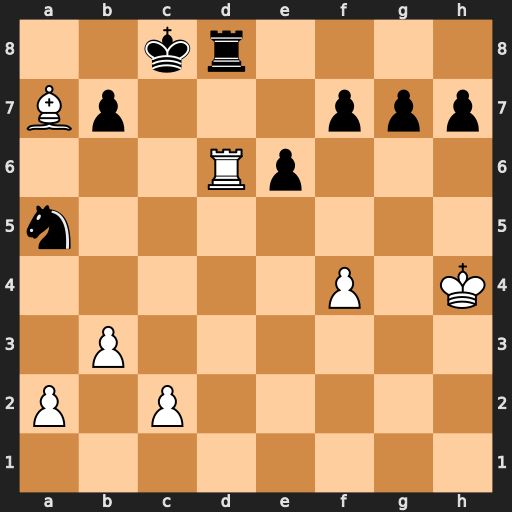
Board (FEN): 2kr4/Bp3ppp/3Rp3/n7/5P1K/1P6/P1P5/8
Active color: w
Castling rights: -
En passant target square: -
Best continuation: Rxd8+ Kxd8 Bb6+ Kc8 Bxa5